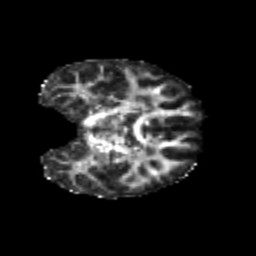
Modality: FA
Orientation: coronal
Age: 20
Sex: female
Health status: healthy
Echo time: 0.074 s